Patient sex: M
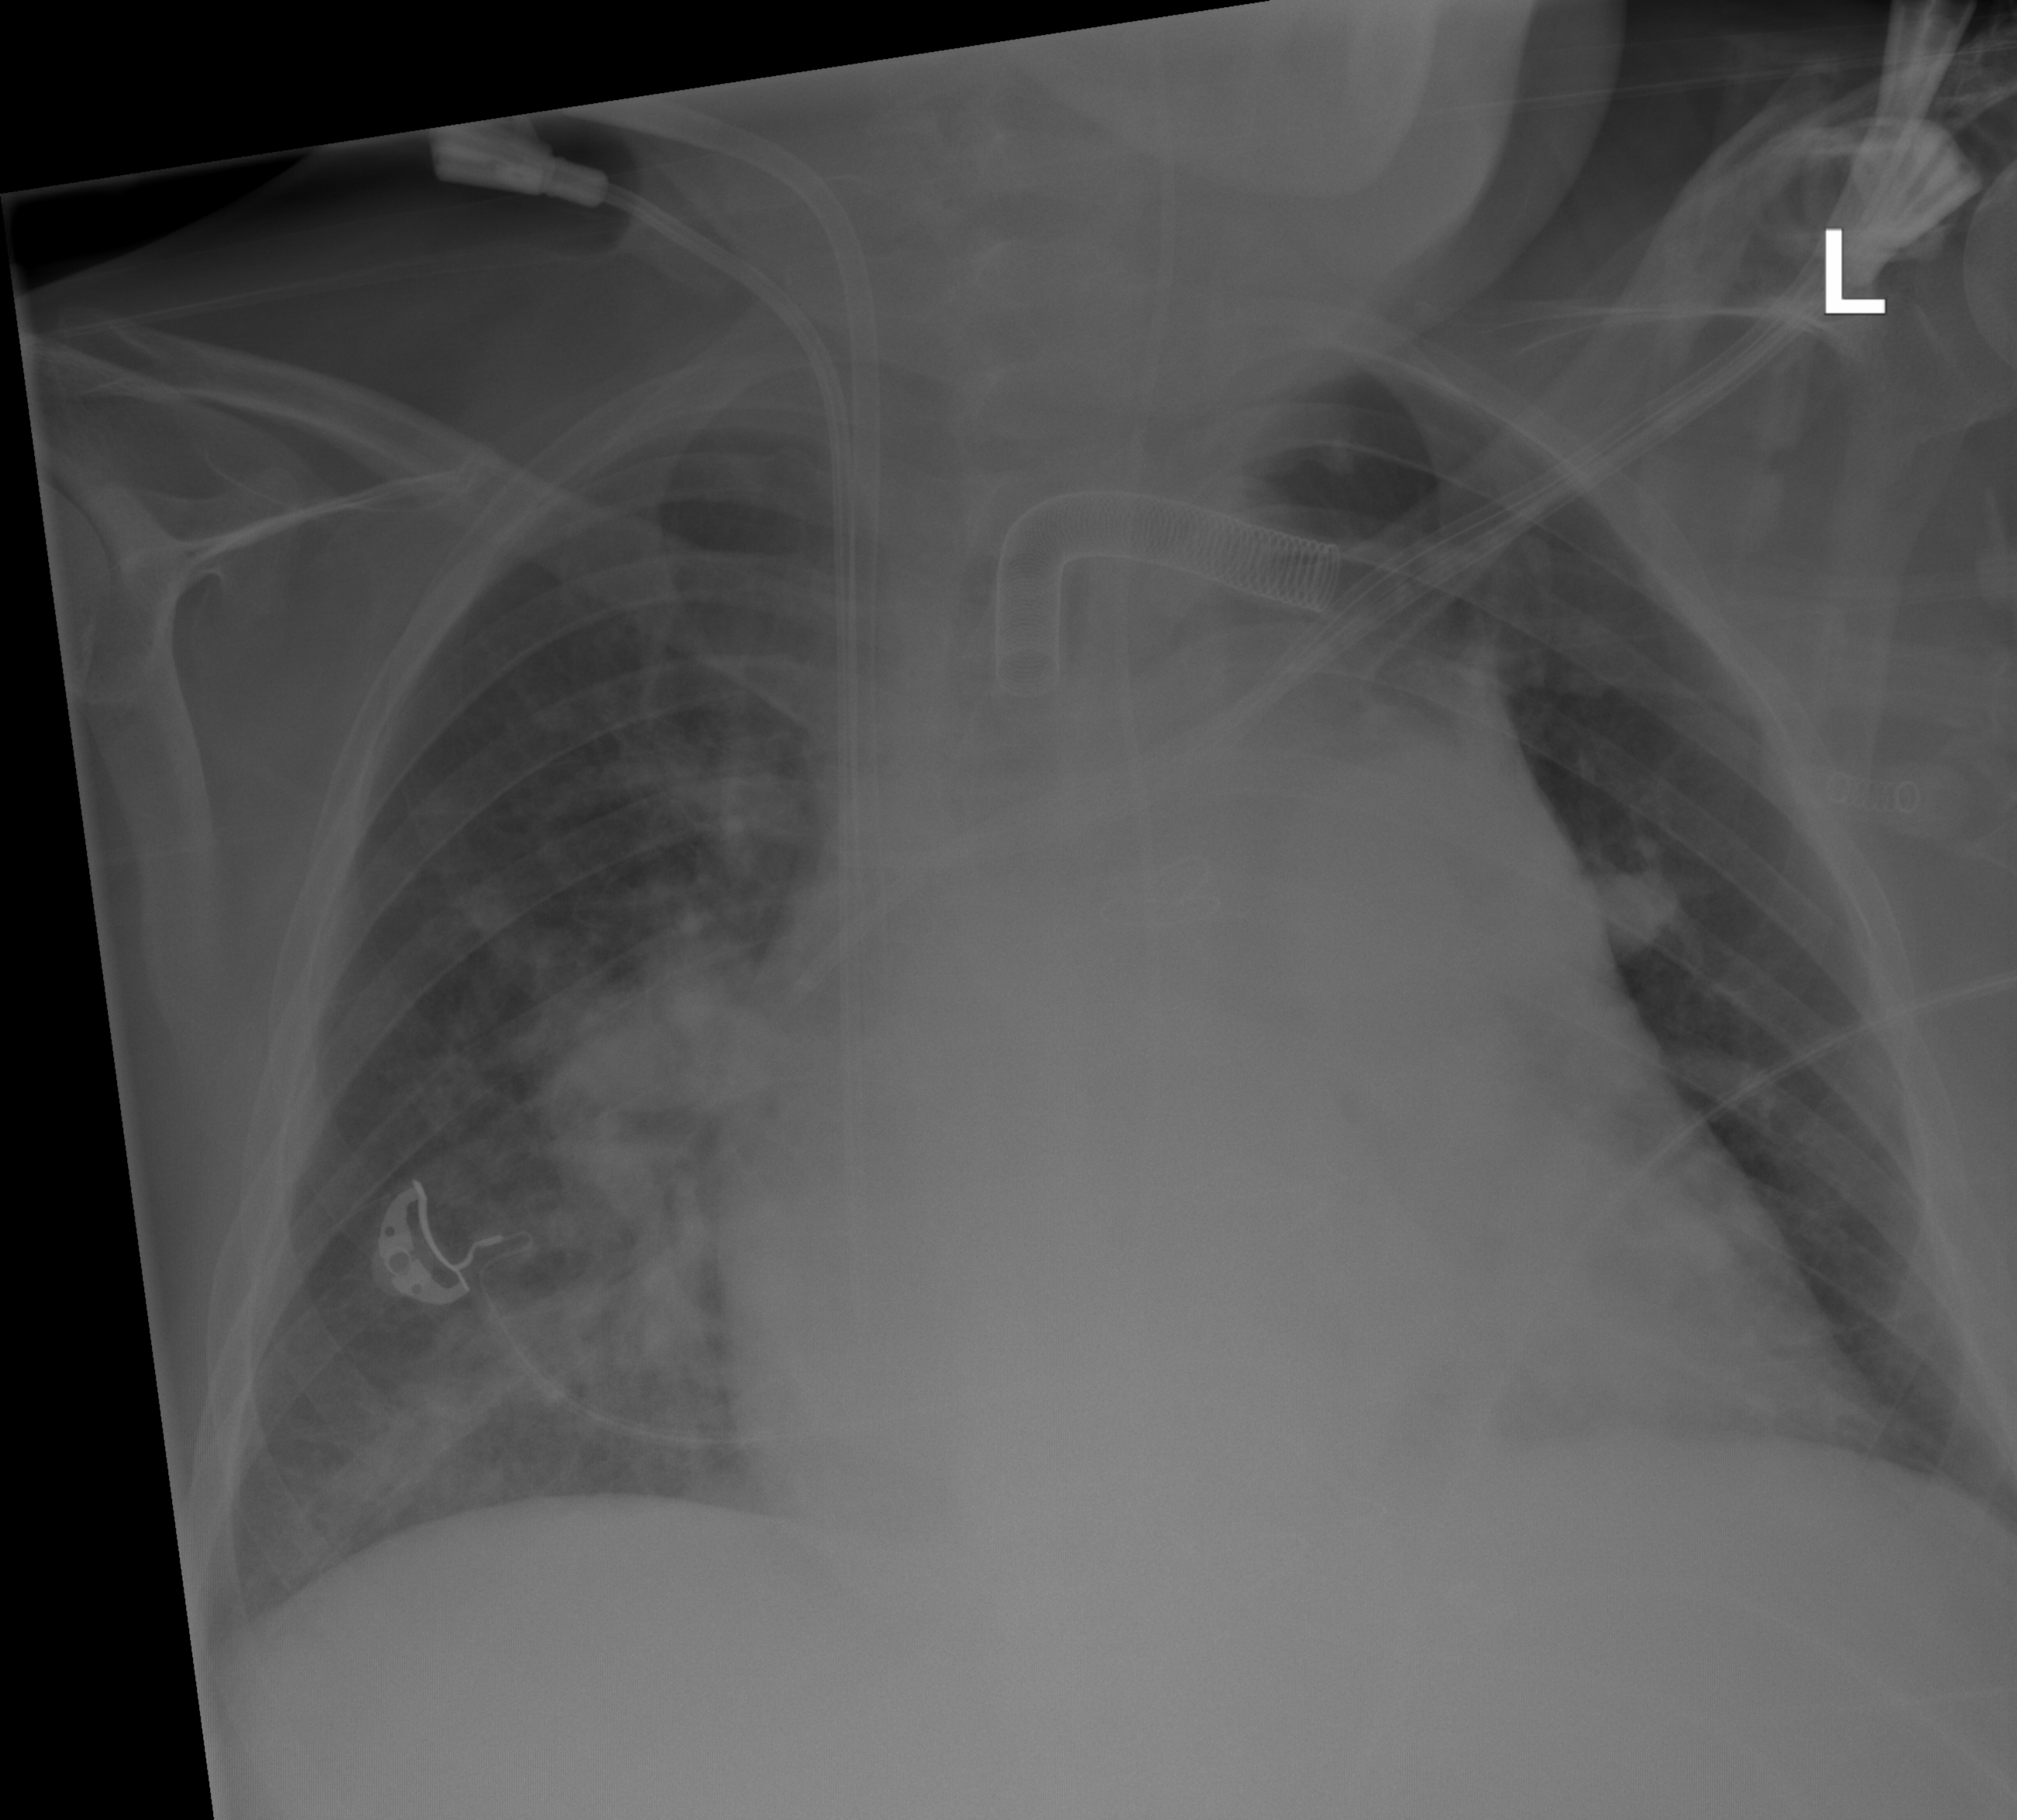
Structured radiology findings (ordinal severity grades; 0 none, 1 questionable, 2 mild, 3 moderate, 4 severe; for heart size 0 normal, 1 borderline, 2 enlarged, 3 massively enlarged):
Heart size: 2
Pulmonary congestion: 2
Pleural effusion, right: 0
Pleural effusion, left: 0
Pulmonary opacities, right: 3
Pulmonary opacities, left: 0
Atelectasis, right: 2
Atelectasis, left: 0